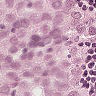
Metastatic tissue present: yes